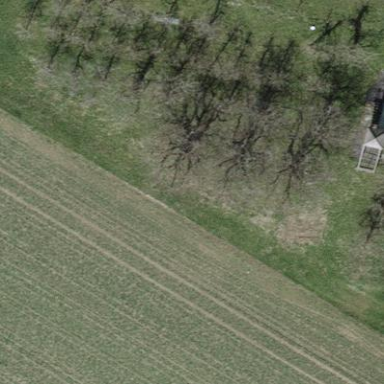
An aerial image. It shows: Orchard.